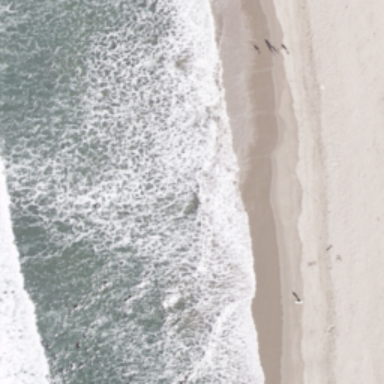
This is a beach with blue sea and white sands .